RGB frame:
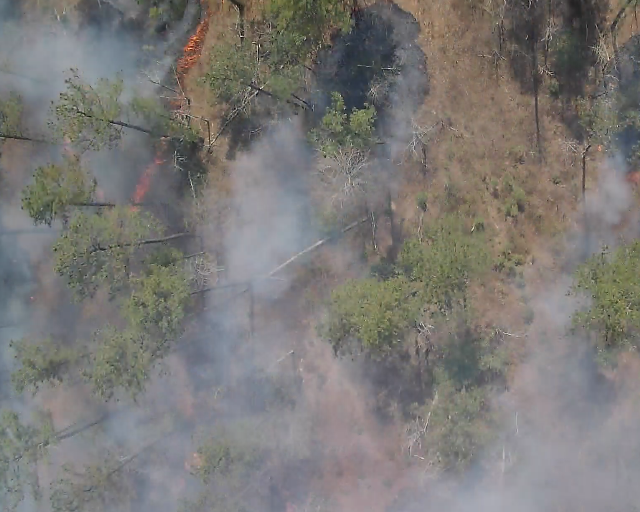
Thermal frame:
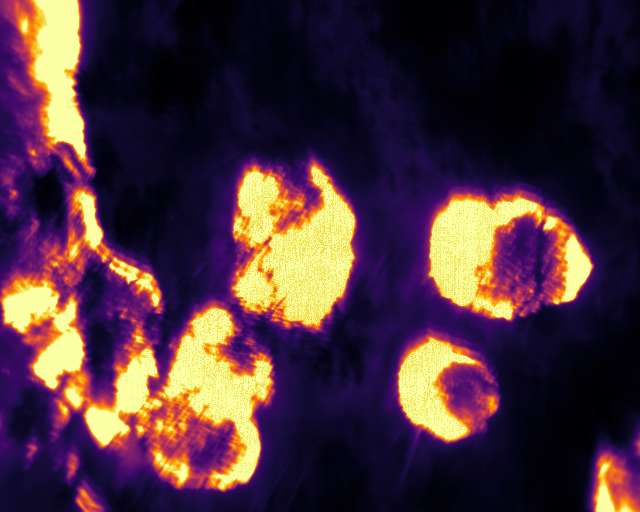
Captured: 2026-02-26 02:29:31
Pixels at or above 80 °C: 90256 (fraction of frame: 0.2754)